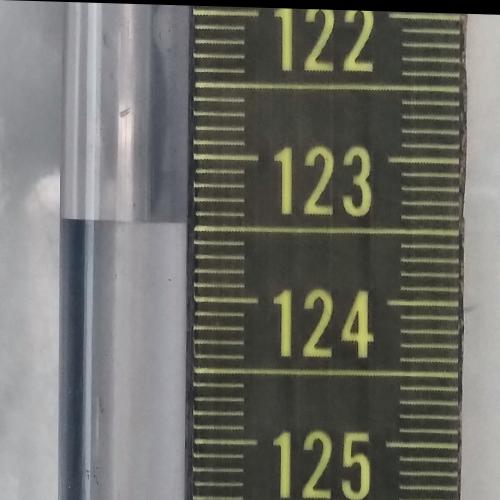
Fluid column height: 123.5 cm